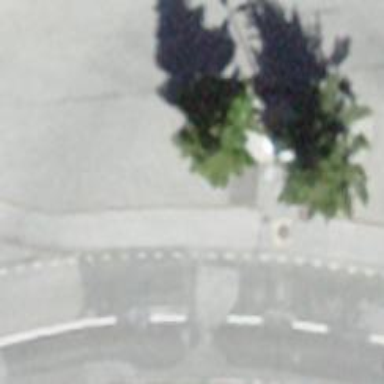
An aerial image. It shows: Bus stop along the road.